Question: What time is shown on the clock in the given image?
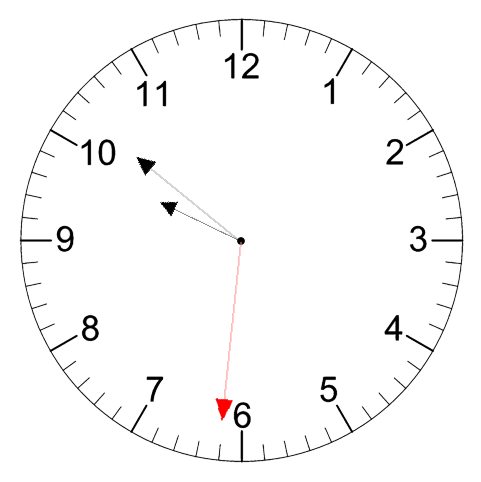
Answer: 09:51:31